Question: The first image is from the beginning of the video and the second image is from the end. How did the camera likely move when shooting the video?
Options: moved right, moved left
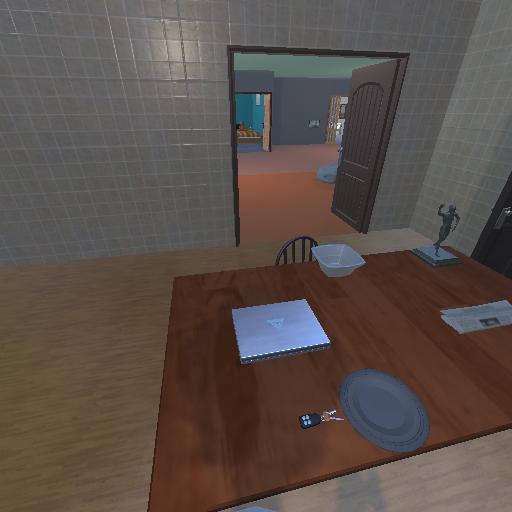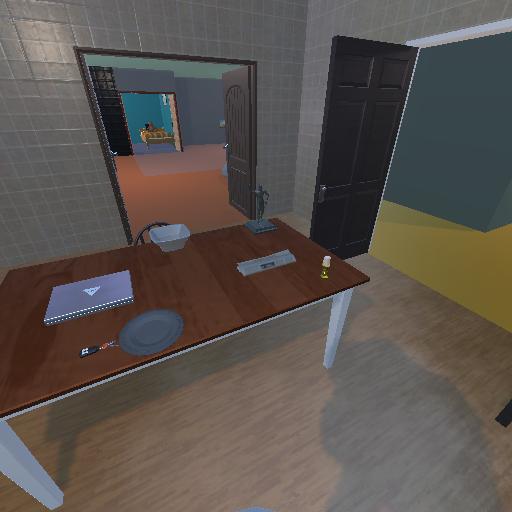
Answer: moved right